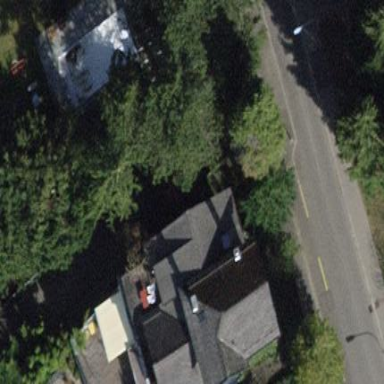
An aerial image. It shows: Building with gabled roof.